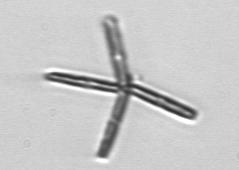
Label: Thalassionema